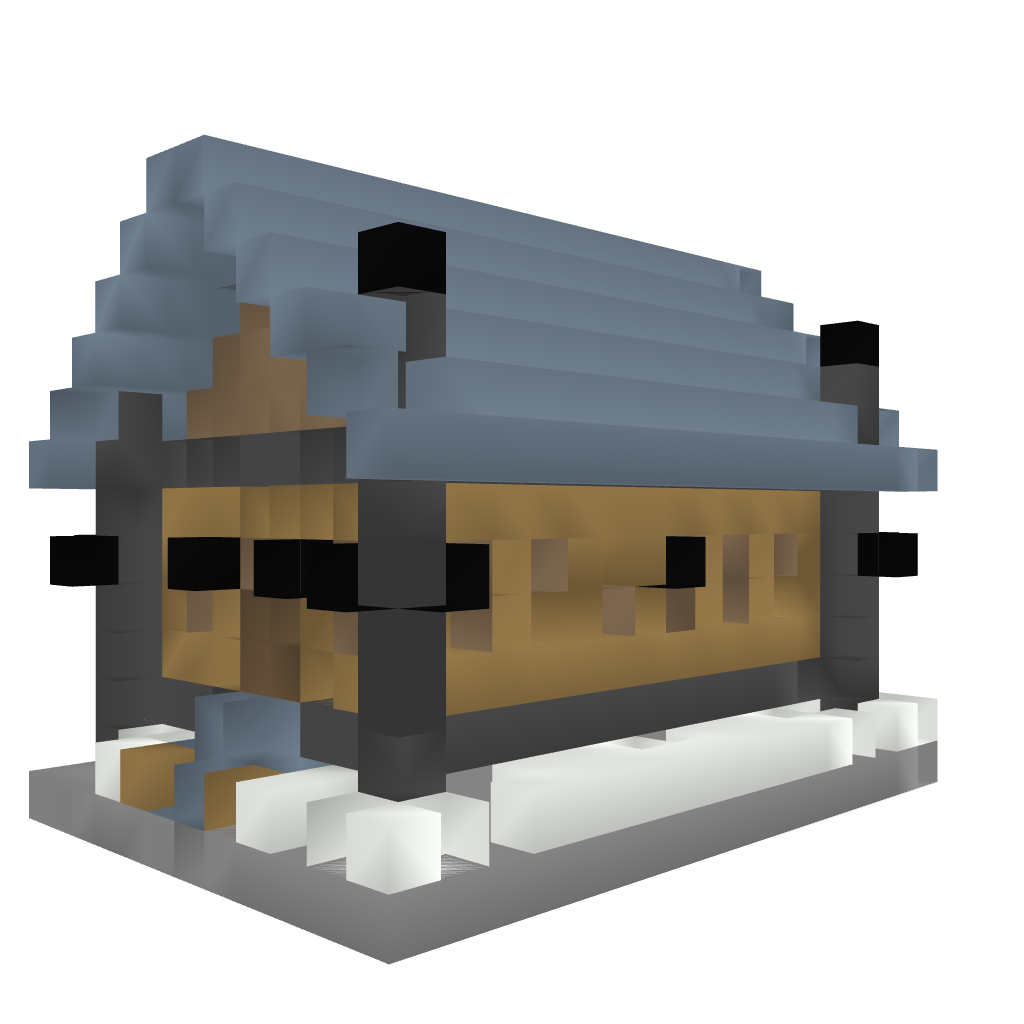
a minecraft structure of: Wooden Barracks